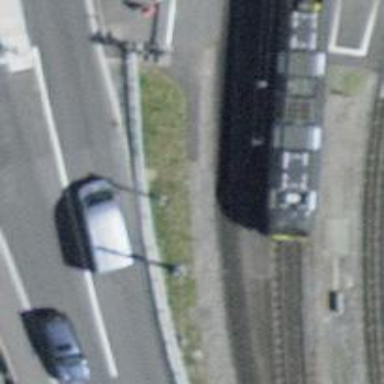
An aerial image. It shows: Railway signal.